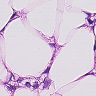
Metastatic tissue present: yes